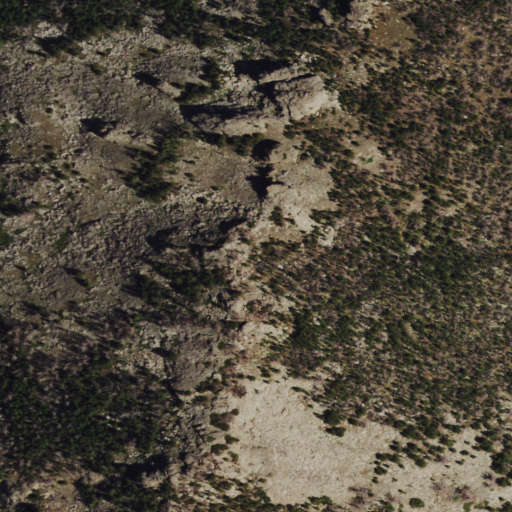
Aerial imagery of ridge(s) in Wyoming named Sagebrush Ridge containing shrub, evergreen forest, deciduous forest, and grassland